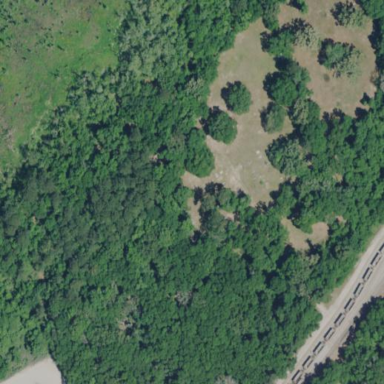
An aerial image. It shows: Cemetery.